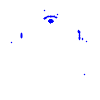
Particle: kaon